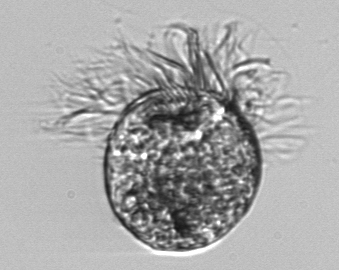
Label: Pelagostrobilidium